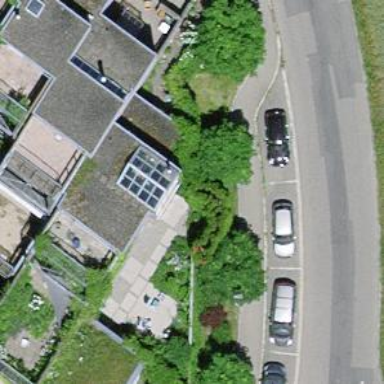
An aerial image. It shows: Residential building.